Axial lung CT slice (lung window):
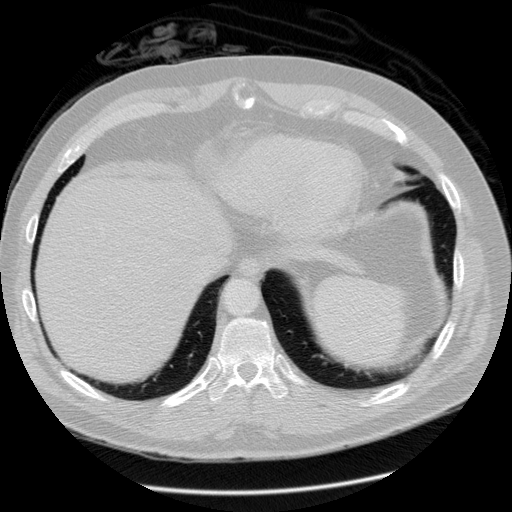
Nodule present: no